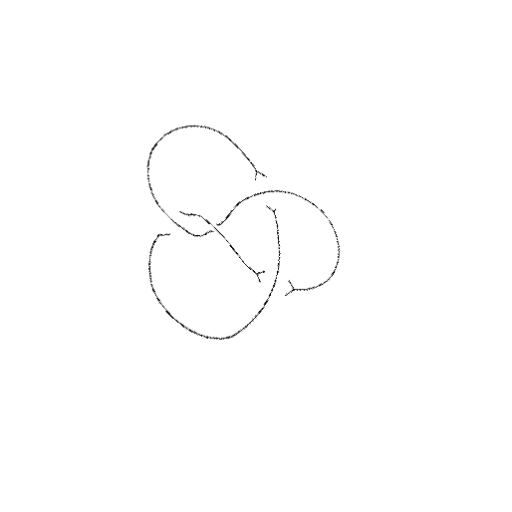
Crossing number: 4